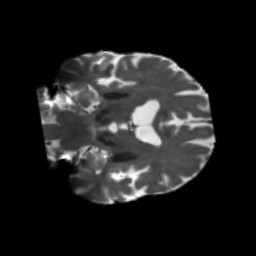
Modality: T2w
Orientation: coronal
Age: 68
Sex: male
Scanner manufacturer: siemens
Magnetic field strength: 3 T
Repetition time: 5.47 s
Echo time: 0.0854 s